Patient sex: M
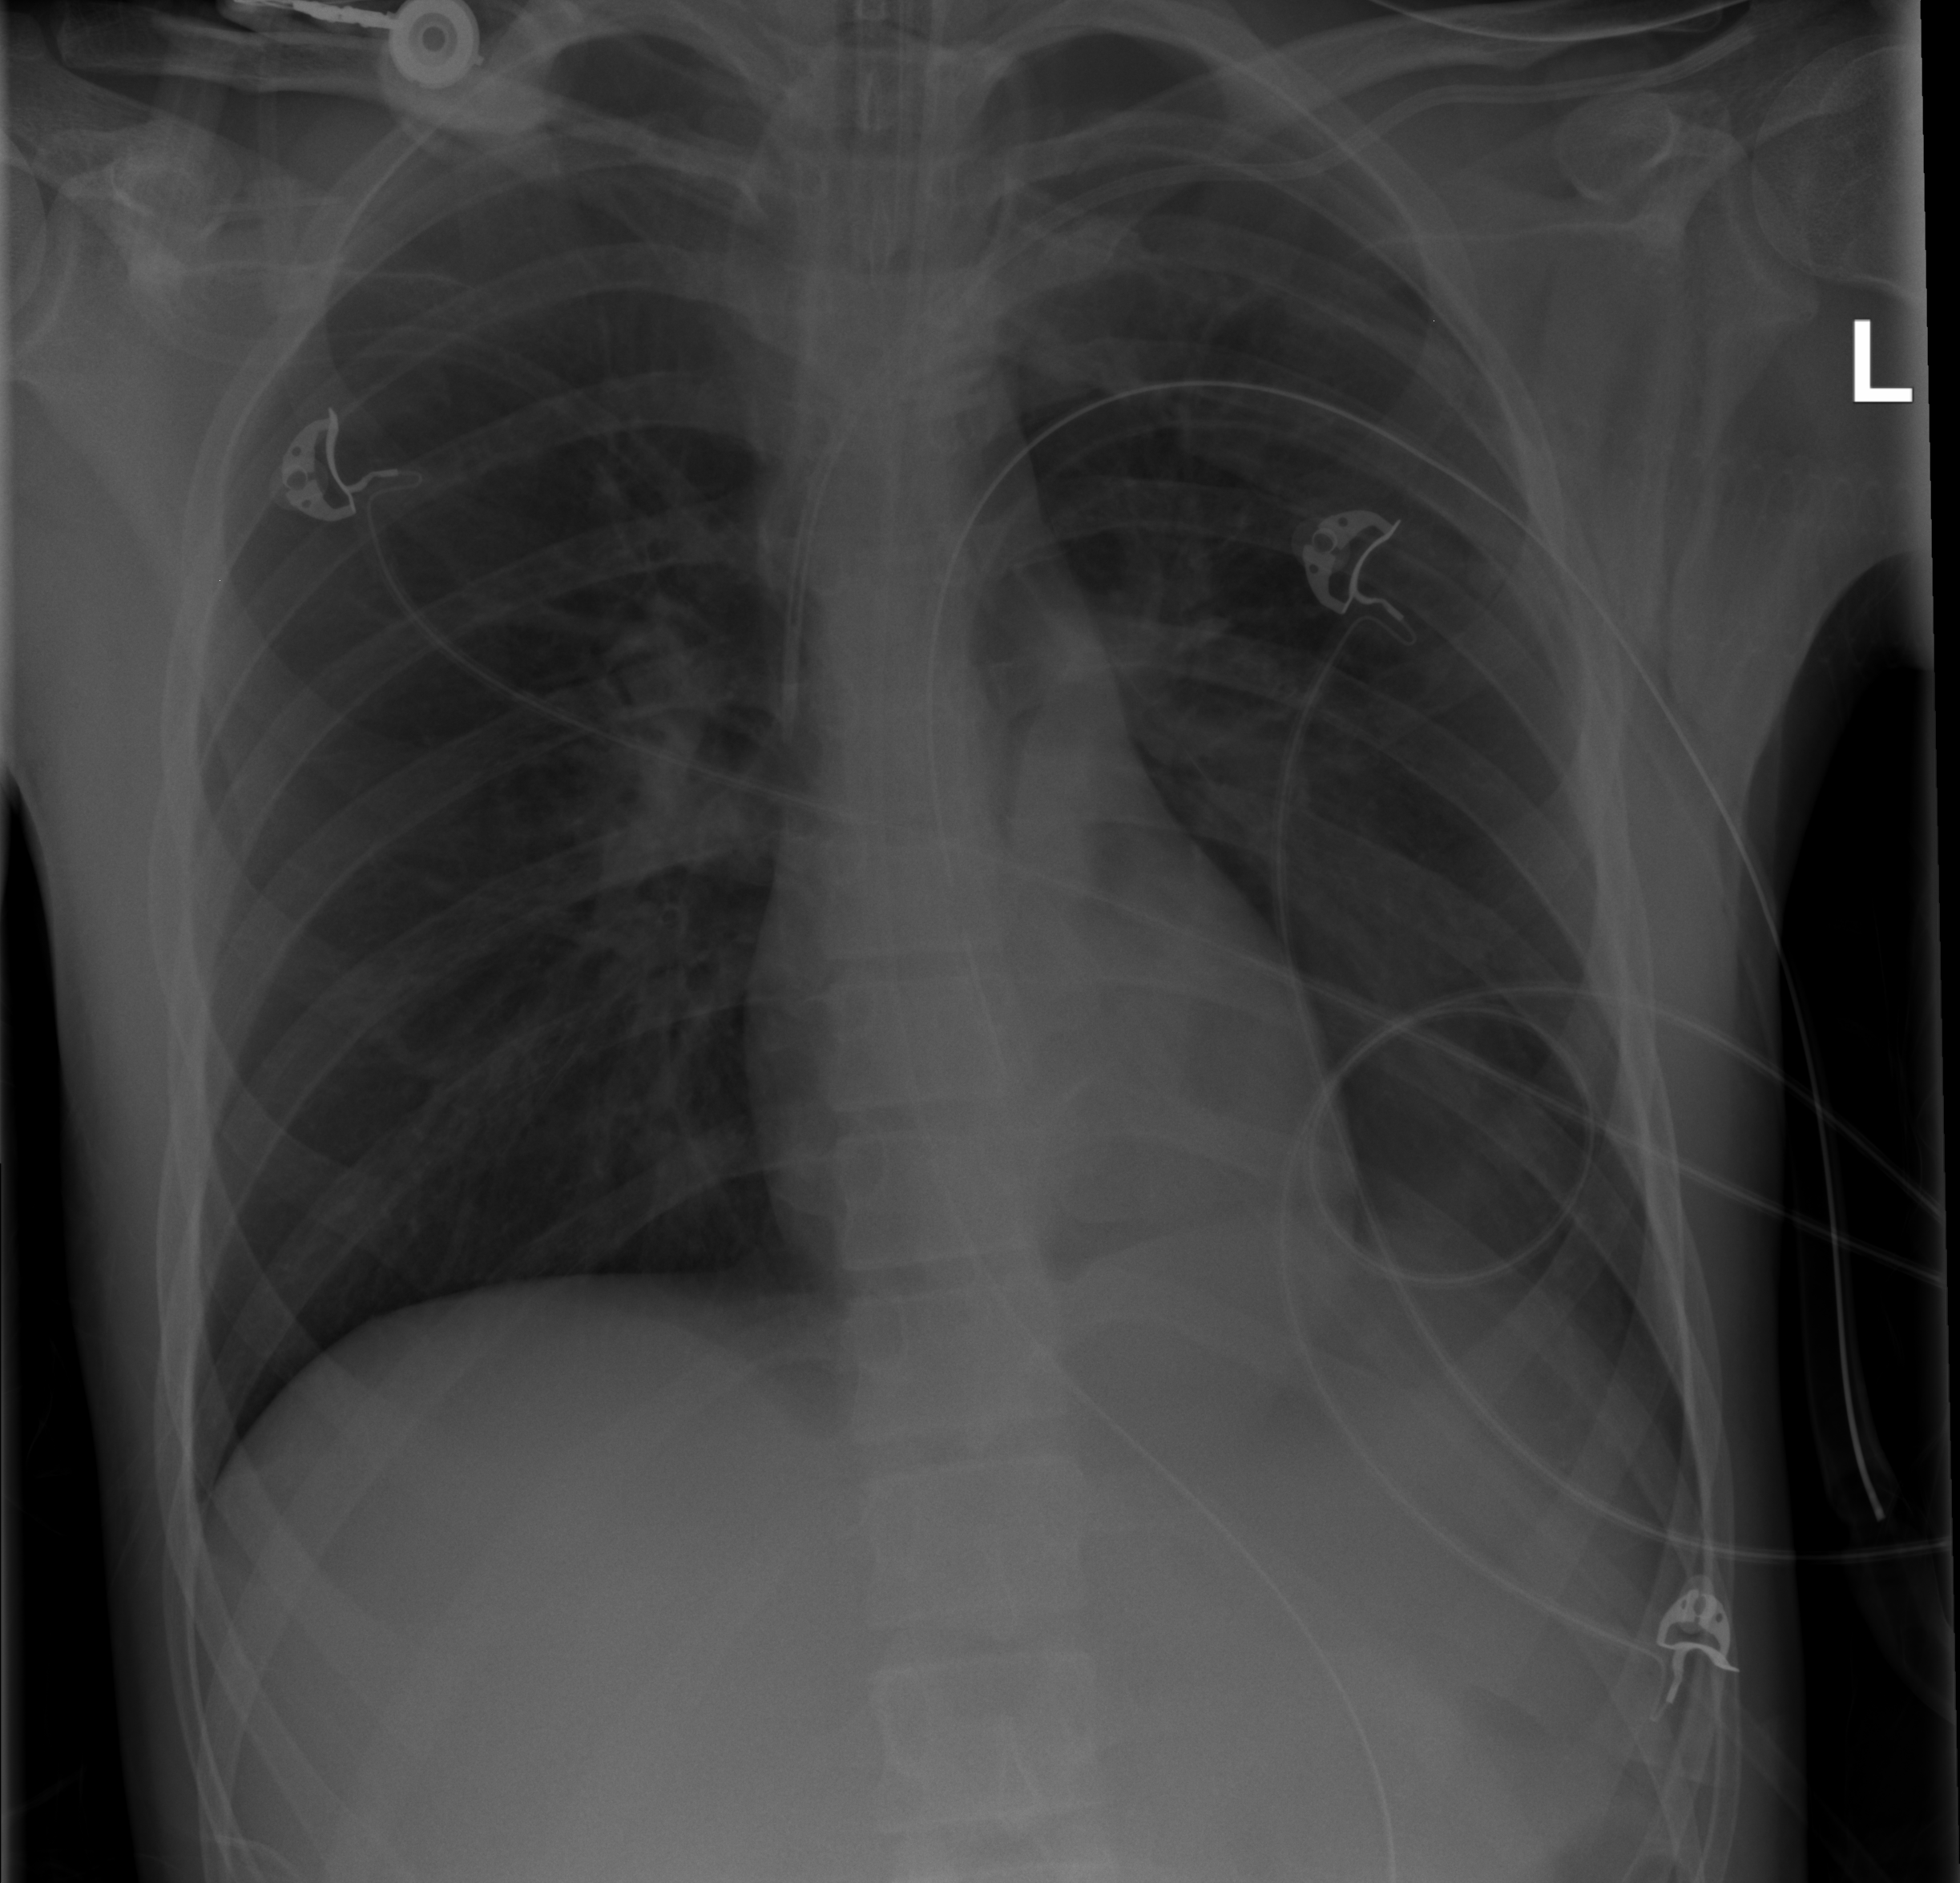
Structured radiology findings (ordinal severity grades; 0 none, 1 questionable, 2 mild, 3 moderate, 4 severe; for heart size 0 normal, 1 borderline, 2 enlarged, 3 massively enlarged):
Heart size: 0
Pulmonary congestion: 0
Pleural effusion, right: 1
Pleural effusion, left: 0
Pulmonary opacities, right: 0
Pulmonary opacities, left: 0
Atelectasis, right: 0
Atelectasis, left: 2